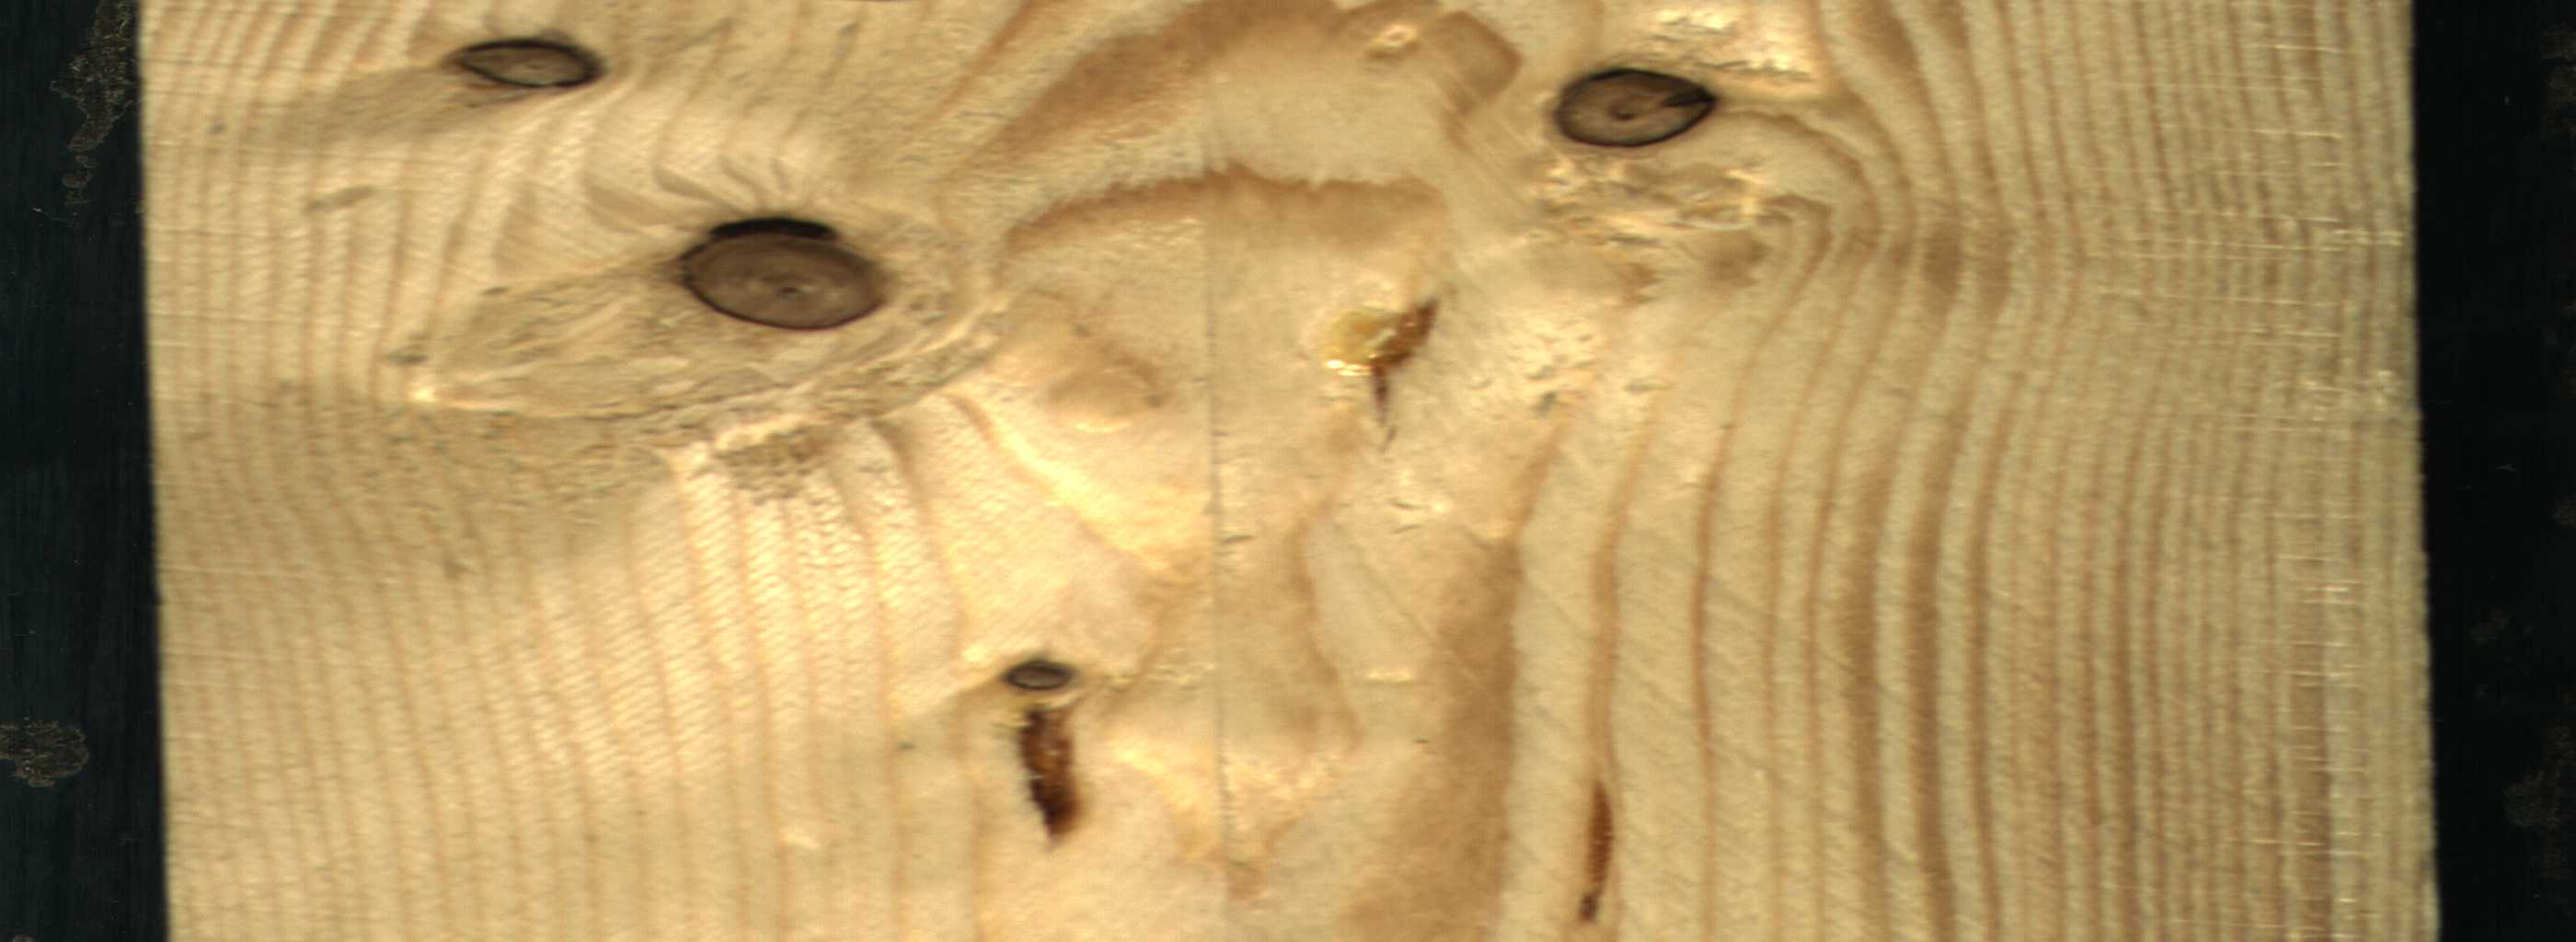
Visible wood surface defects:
resin
resin
resin
Dead_Knot
Dead_Knot
Dead_Knot
Dead_Knot